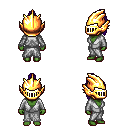
a pixel art fantasy rpg character, female body template, orc, green skin, white robe, white pants, blue long topknot hairstyle, gold helm, four views (front, back, left, right), 2x2 character sprite sheet, small pixel art, hard edges, no anti-aliasing